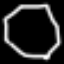
Label: octagon